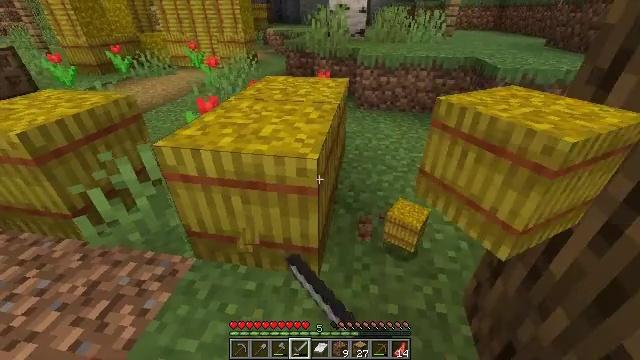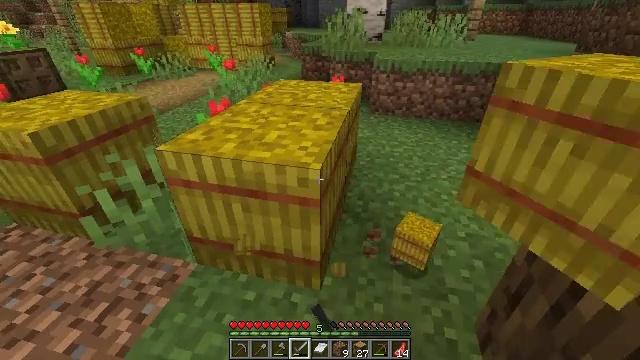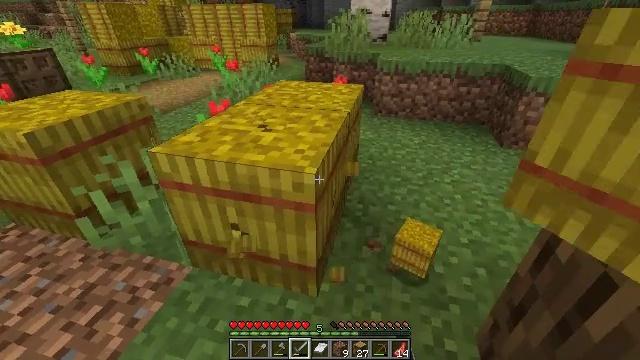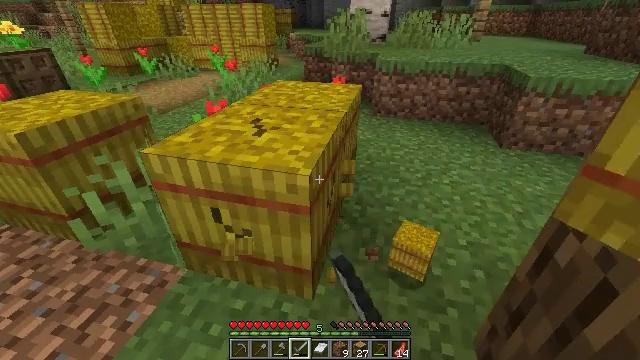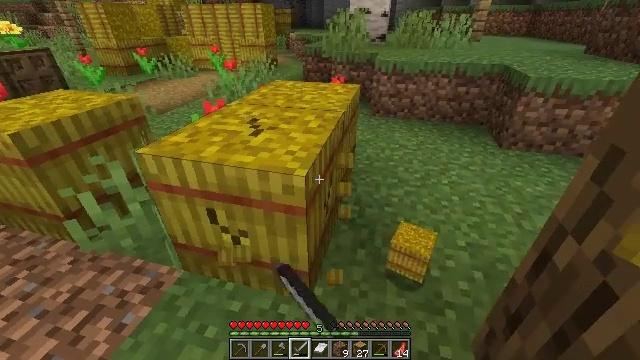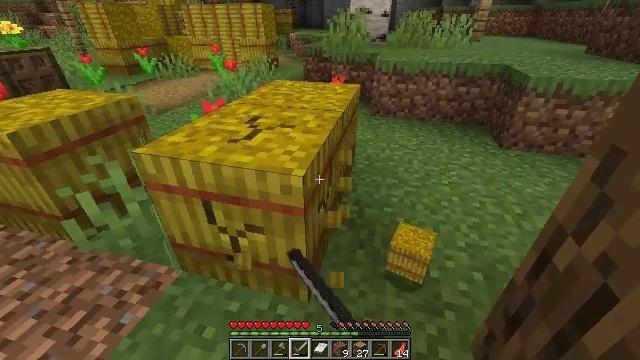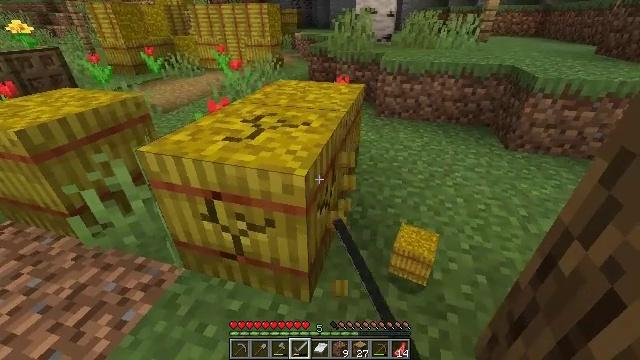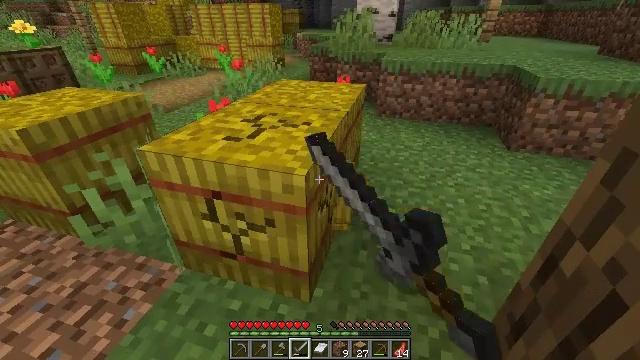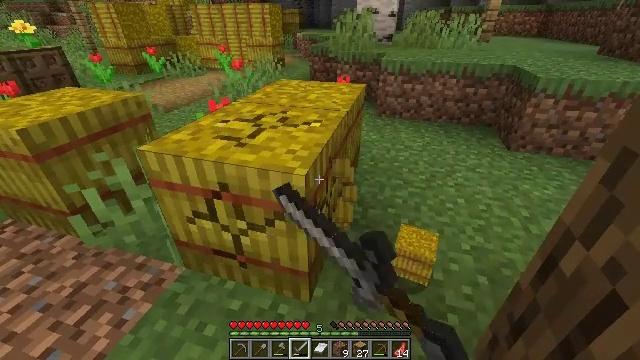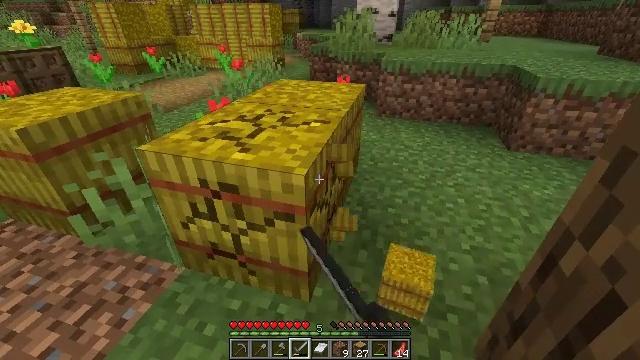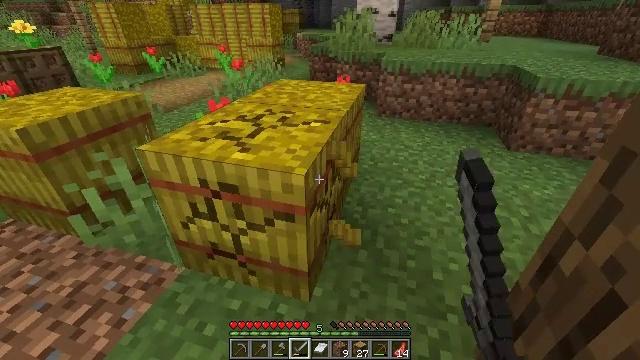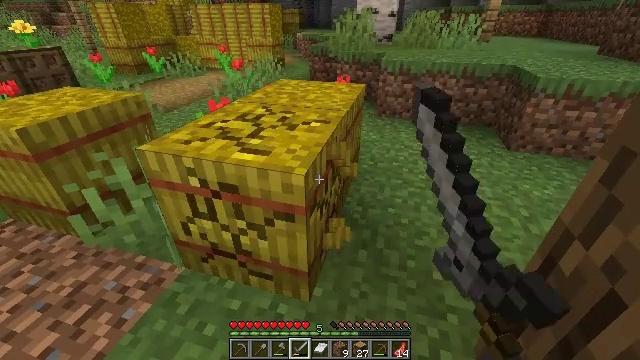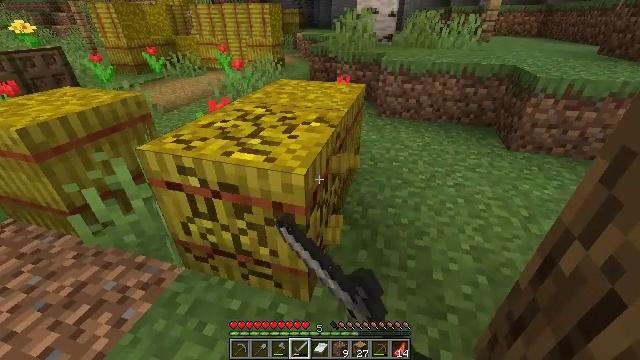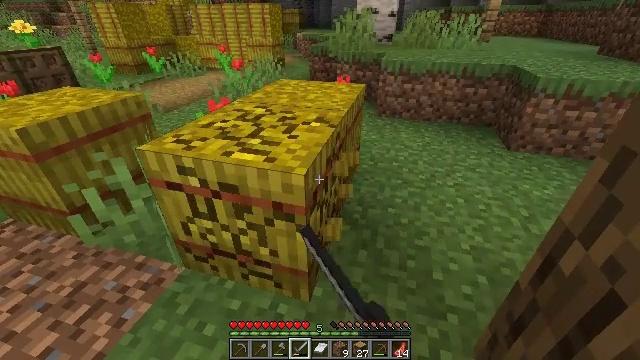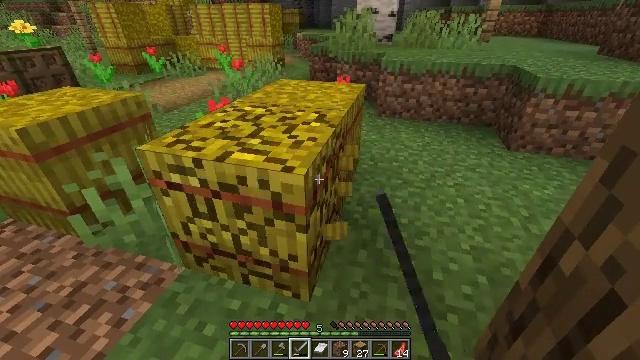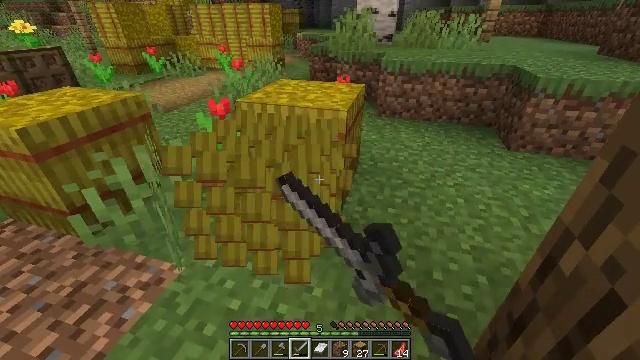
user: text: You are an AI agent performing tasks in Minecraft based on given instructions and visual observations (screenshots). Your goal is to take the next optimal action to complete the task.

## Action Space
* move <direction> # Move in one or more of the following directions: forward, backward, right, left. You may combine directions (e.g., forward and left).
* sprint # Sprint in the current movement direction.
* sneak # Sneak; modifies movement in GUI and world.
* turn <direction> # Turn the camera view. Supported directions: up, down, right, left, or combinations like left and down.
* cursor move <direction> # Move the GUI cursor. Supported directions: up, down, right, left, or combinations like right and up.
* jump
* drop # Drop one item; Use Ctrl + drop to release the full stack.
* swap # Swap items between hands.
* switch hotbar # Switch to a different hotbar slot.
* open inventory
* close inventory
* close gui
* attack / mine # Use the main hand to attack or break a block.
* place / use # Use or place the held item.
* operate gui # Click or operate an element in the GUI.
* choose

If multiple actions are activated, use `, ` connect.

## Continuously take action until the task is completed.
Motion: motion action
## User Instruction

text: Break the hay block to collect it.
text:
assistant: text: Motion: turn left, attack / mine
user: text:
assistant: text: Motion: turn left, attack / mine
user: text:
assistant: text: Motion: attack / mine
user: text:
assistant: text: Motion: attack / mine
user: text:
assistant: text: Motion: attack / mine
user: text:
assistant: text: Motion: turn left, attack / mine
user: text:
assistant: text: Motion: attack / mine
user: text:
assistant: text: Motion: attack / mine
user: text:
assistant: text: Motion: attack / mine
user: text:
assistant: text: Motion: attack / mine
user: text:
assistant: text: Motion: attack / mine
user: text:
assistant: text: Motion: attack / mine
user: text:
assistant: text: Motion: attack / mine
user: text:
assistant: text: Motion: attack / mine
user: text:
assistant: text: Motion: attack / mine
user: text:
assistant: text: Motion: move forward and move right, turn left, attack / mine
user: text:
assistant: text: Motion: move forward and move right, turn left, attack / mine
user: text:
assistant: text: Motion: move forward and move right, turn left, attack / mine
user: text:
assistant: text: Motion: move forward and move right, turn left, attack / mine
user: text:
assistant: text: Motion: move forward and move right, turn left, attack / mine
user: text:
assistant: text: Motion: move forward, turn left, attack / mine
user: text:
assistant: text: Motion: turn left, attack / mine
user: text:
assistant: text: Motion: turn left, attack / mine
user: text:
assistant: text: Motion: turn left, attack / mine
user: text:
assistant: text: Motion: turn left, attack / mine
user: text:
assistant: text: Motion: turn left, attack / mine
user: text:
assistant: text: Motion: attack / mine
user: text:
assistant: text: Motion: attack / mine
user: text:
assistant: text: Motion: attack / mine
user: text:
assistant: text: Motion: attack / mine